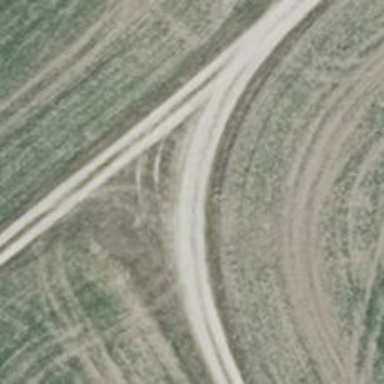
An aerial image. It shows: Gravel track with grade3 tracktype.